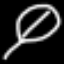
Label: leaf